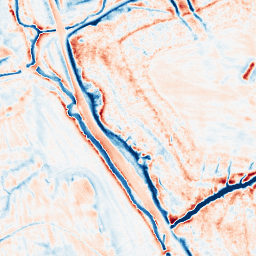
Category: edge_preserving
Decomposition family: anisotropic_diffusion
Decomposition parameters: iterations: 50
kappa: 10
gamma: 0.15
Upsampling method: sinc_blackman
Upsampling parameters: scale: 2
kernel_size: 8
Upsampling scale: 2